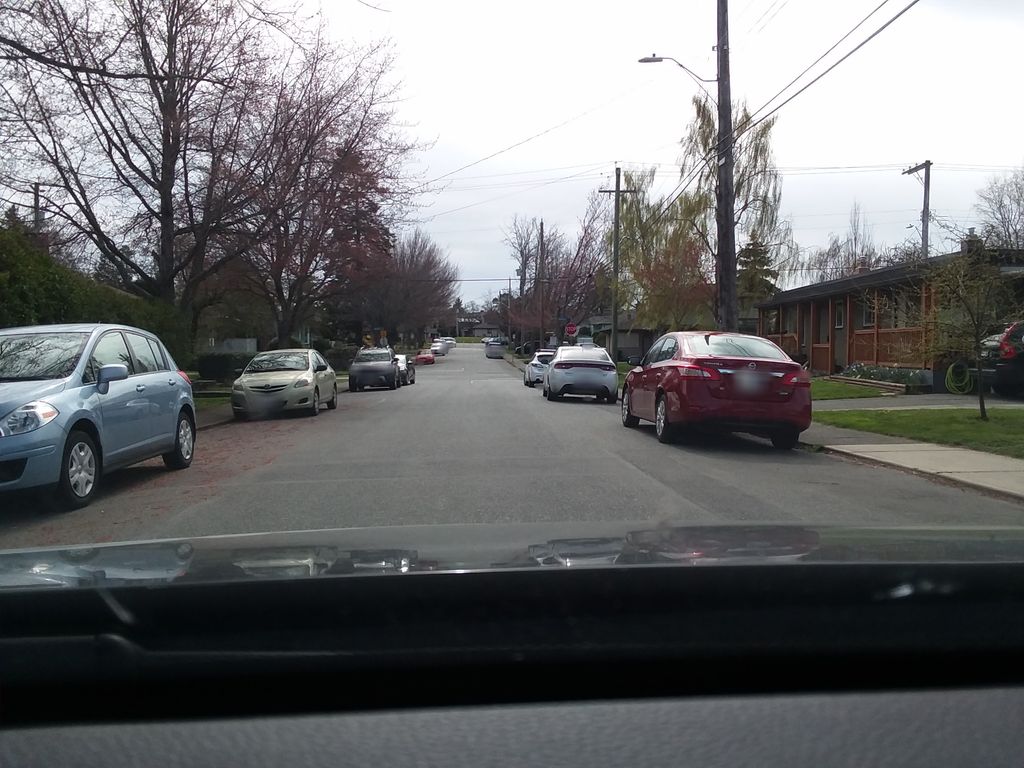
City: victoria